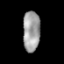
Tissue: prostate
Cell type: Myeloid cells
Senescence score: 0.1992
Nuclear area (px): 681
Mean DAPI intensity: 158.847